Question: I'm doing a sales sheet presentation and need to show in colours how that client did based entirely on his previous months' purchases, , .
Example:

How can I do this with conditional formatting?
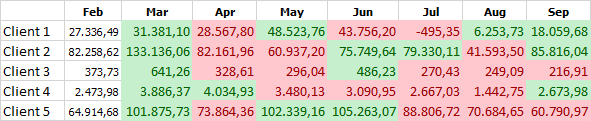
Answer: In the CF crete new rule, choose 'Use formula...' in rule type and
use '=C2<B2' formula for red cells and '=C2>B2' for green cells.
<URL>